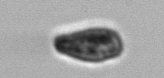
Label: Pseudochattonella_farcimen